Question: I want to customise my charts so I want to use a class customiser,
I have used the following code to change the categorie label to vertical , but I don't know why it generate an error!
the code:
'''
public void customize(JFreeChart jfc, JRChart jrc) {
CategoryPlot myPlot = jfc.getCategoryPlot();
HorizontalCategoryAxis axis = (HorizontalCategoryAxis)myPlot.getDomainAxis();
axis.setVerticalCategoryLabels(true);
}
'''
the error is:
'''
cannot find symbol : Class HorizontalCategoryAxis
'''
Also I have tried:
'''
CategoryItemRenderer renderer = (CategoryItemRenderer) plot.getRenderer();
CategoryItemLabelGenerator generator = new StandardCategoryItemLabelGenerator("{2}", new DecimalFormat("0.00"));
renderer.setLabelGenerator(generator);
renderer.setItemLabelsVisible(true);
XYItemRenderer renderer2 = (XYItemRenderer) plot.getRenderer();
XYItemLabelGenerator generator2 = new StandardXYItemLabelGenerator("{2}", new DecimalFormat("0.00"));
renderer.setLabelGenerator(generator);
'''
and the errors:
appear for the line :
'''
renderer.setLabelGenerator(generator);
'''
and
for
'''
XYItemLabelGenerator generator2
'''
my reference is:
<URL>
Still I can't see the categorieExpression( on the Y axis) :(((

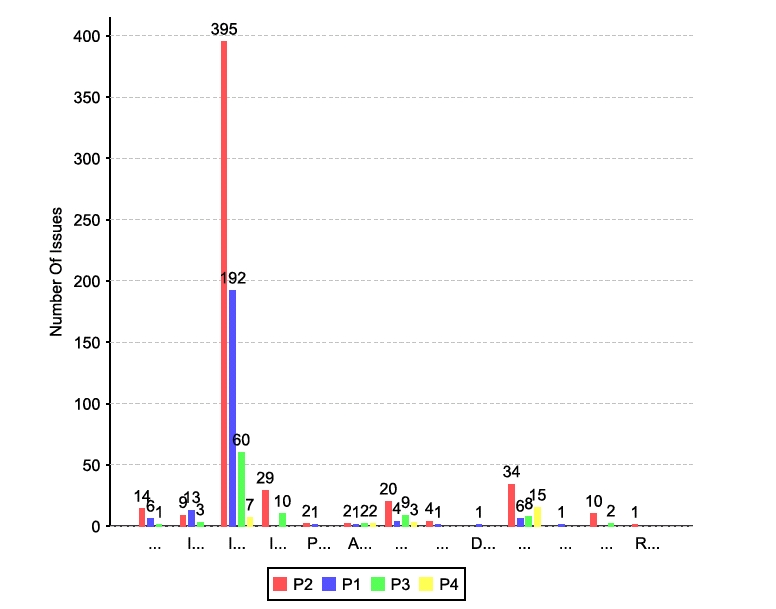
Answer: First of all your failed code seems to be version mismatch between your examples and the library you use. The 'setLabelGenerator' method has been removed and replaced with 'setBaseItemLabelGenerator':
'''
CategoryPlot plot = yourPlot;
CategoryItemRenderer renderer = (CategoryItemRenderer) plot.getRenderer();
CategoryItemLabelGenerator generator = new StandardCategoryItemLabelGenerator("{2}", new DecimalFormat("0.00"));
renderer.setBaseItemLabelGenerator(generator);
renderer.setBaseItemLabelsVisible(true);
XYItemRenderer renderer2 = (XYItemRenderer) plot.getRenderer();
XYItemLabelGenerator generator2 = new StandardXYItemLabelGenerator("{2}",
new DecimalFormat("0.00"),
new DecimalFormat("0.00"));
renderer.setBaseItemLabelGenerator(generator);
'''
You can see in my example that the 'StandardXYItemLabelGenerator' takes two formats, one for the x values and one for y.
As for the use of 'HorizontalCategoryAxis' it suffered the same fate as 'setLabelGenerator'. Assuming you want a vertical plot with a 'CategoryAxis' that has labels that are vertical, not horizontal, you can use 'setLabelAngle' to achieve the desired effect:
'''
public void customize(JFreeChart jfc, JRChart jrc) {
CategoryPlot myPlot = jfc.getCategoryPlot();
CategoryAxis axis = myPlot.getDomainAxis();
axis.setLabelAngle(-Math.PI / 2);
}
'''